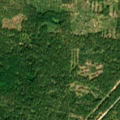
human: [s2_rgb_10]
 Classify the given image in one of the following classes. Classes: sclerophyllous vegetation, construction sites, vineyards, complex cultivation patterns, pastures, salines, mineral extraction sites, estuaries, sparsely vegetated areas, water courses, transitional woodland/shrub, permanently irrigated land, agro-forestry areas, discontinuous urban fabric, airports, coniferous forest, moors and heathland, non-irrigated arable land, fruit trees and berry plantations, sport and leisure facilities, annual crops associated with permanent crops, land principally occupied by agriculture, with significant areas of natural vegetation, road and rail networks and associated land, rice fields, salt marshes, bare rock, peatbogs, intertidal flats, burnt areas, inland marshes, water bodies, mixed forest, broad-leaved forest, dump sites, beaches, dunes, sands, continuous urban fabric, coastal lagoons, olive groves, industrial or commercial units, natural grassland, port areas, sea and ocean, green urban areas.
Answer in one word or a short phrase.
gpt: coniferous forest, transitional woodland/shrub